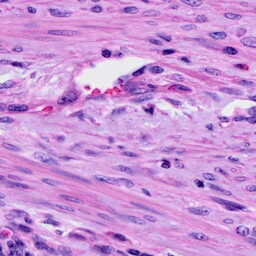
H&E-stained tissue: Cervix